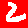
Digit: 2